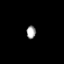
Tissue: prostate
Cell type: T cells
Senescence score: 0.7474
Nuclear area (px): 115
Mean DAPI intensity: 164.087